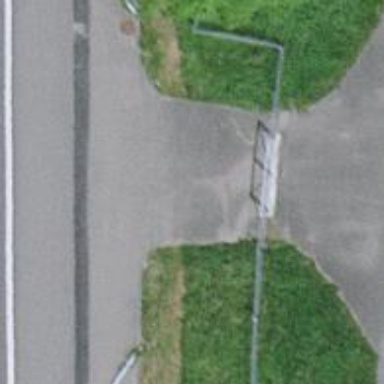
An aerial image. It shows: Gate.